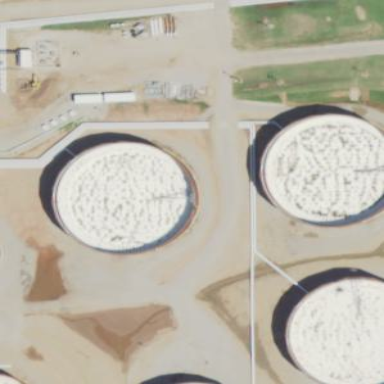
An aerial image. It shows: Storage tank that is man-made.